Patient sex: M
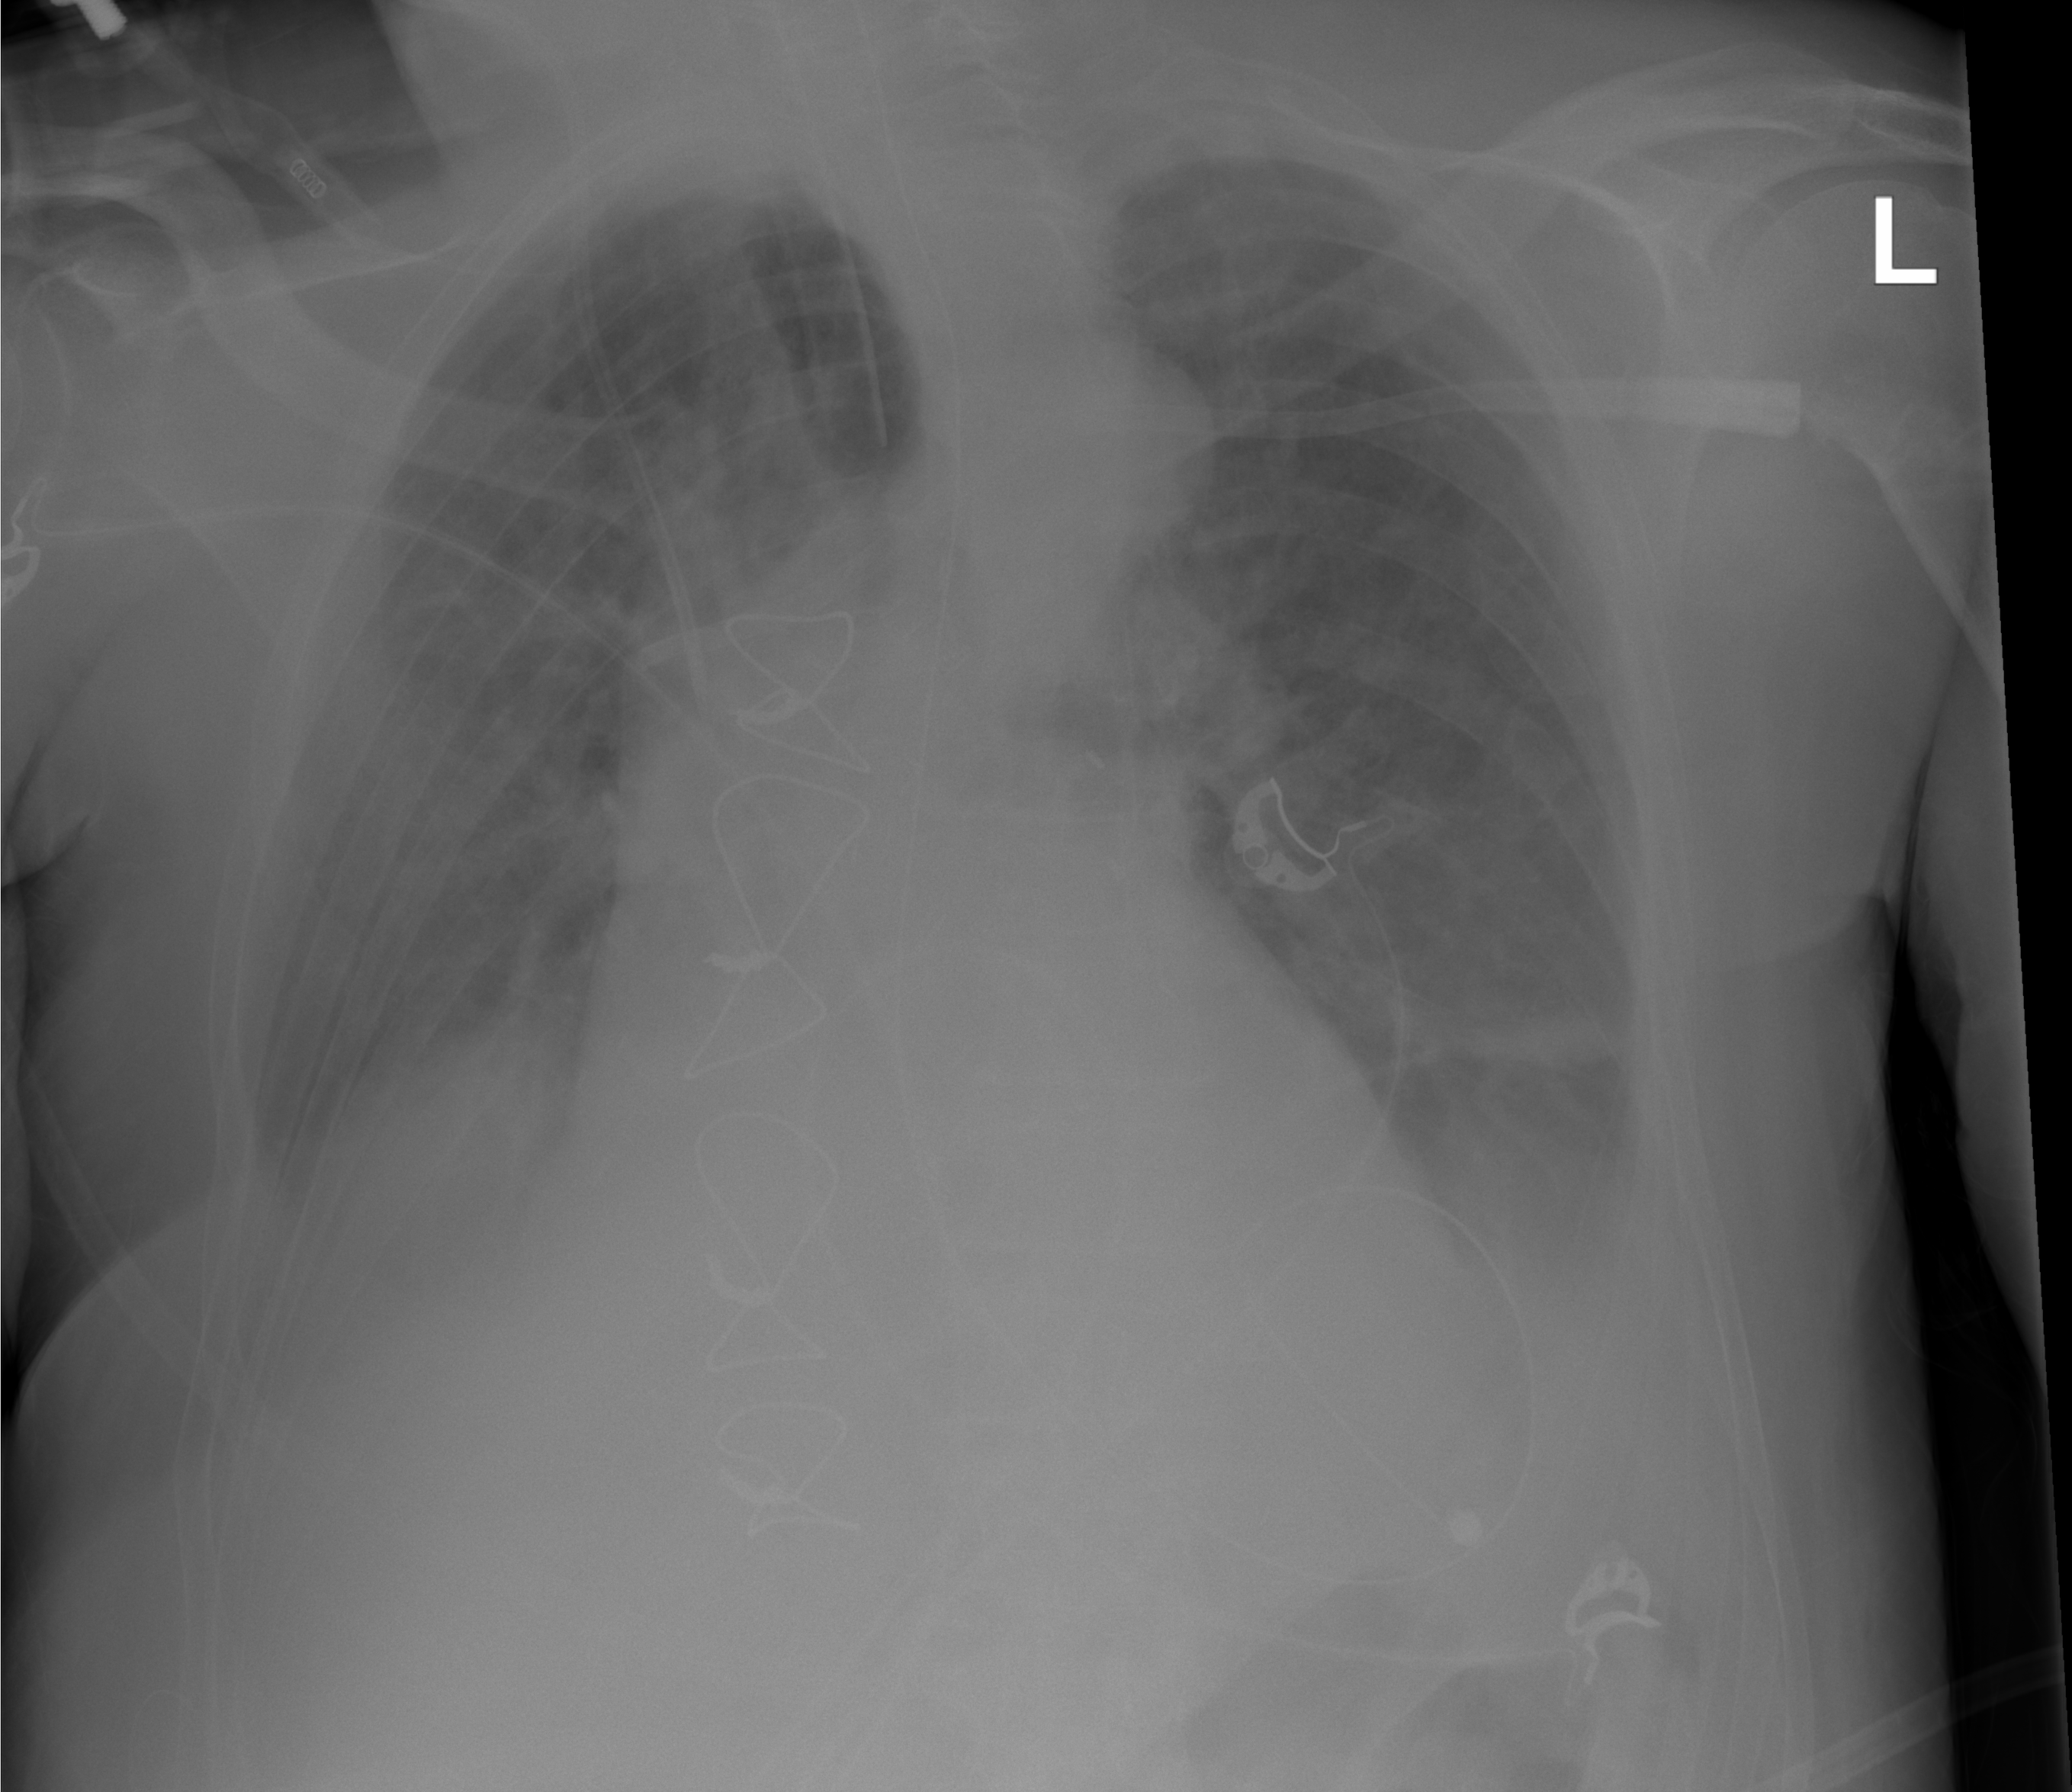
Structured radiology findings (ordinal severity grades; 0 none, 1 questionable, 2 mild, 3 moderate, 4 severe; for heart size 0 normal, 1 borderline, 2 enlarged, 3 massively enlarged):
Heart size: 1
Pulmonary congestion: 2
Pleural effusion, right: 1
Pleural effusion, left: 1
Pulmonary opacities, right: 1
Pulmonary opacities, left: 1
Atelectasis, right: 2
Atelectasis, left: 2